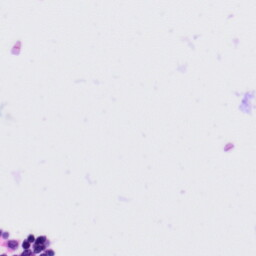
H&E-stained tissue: Tonsil